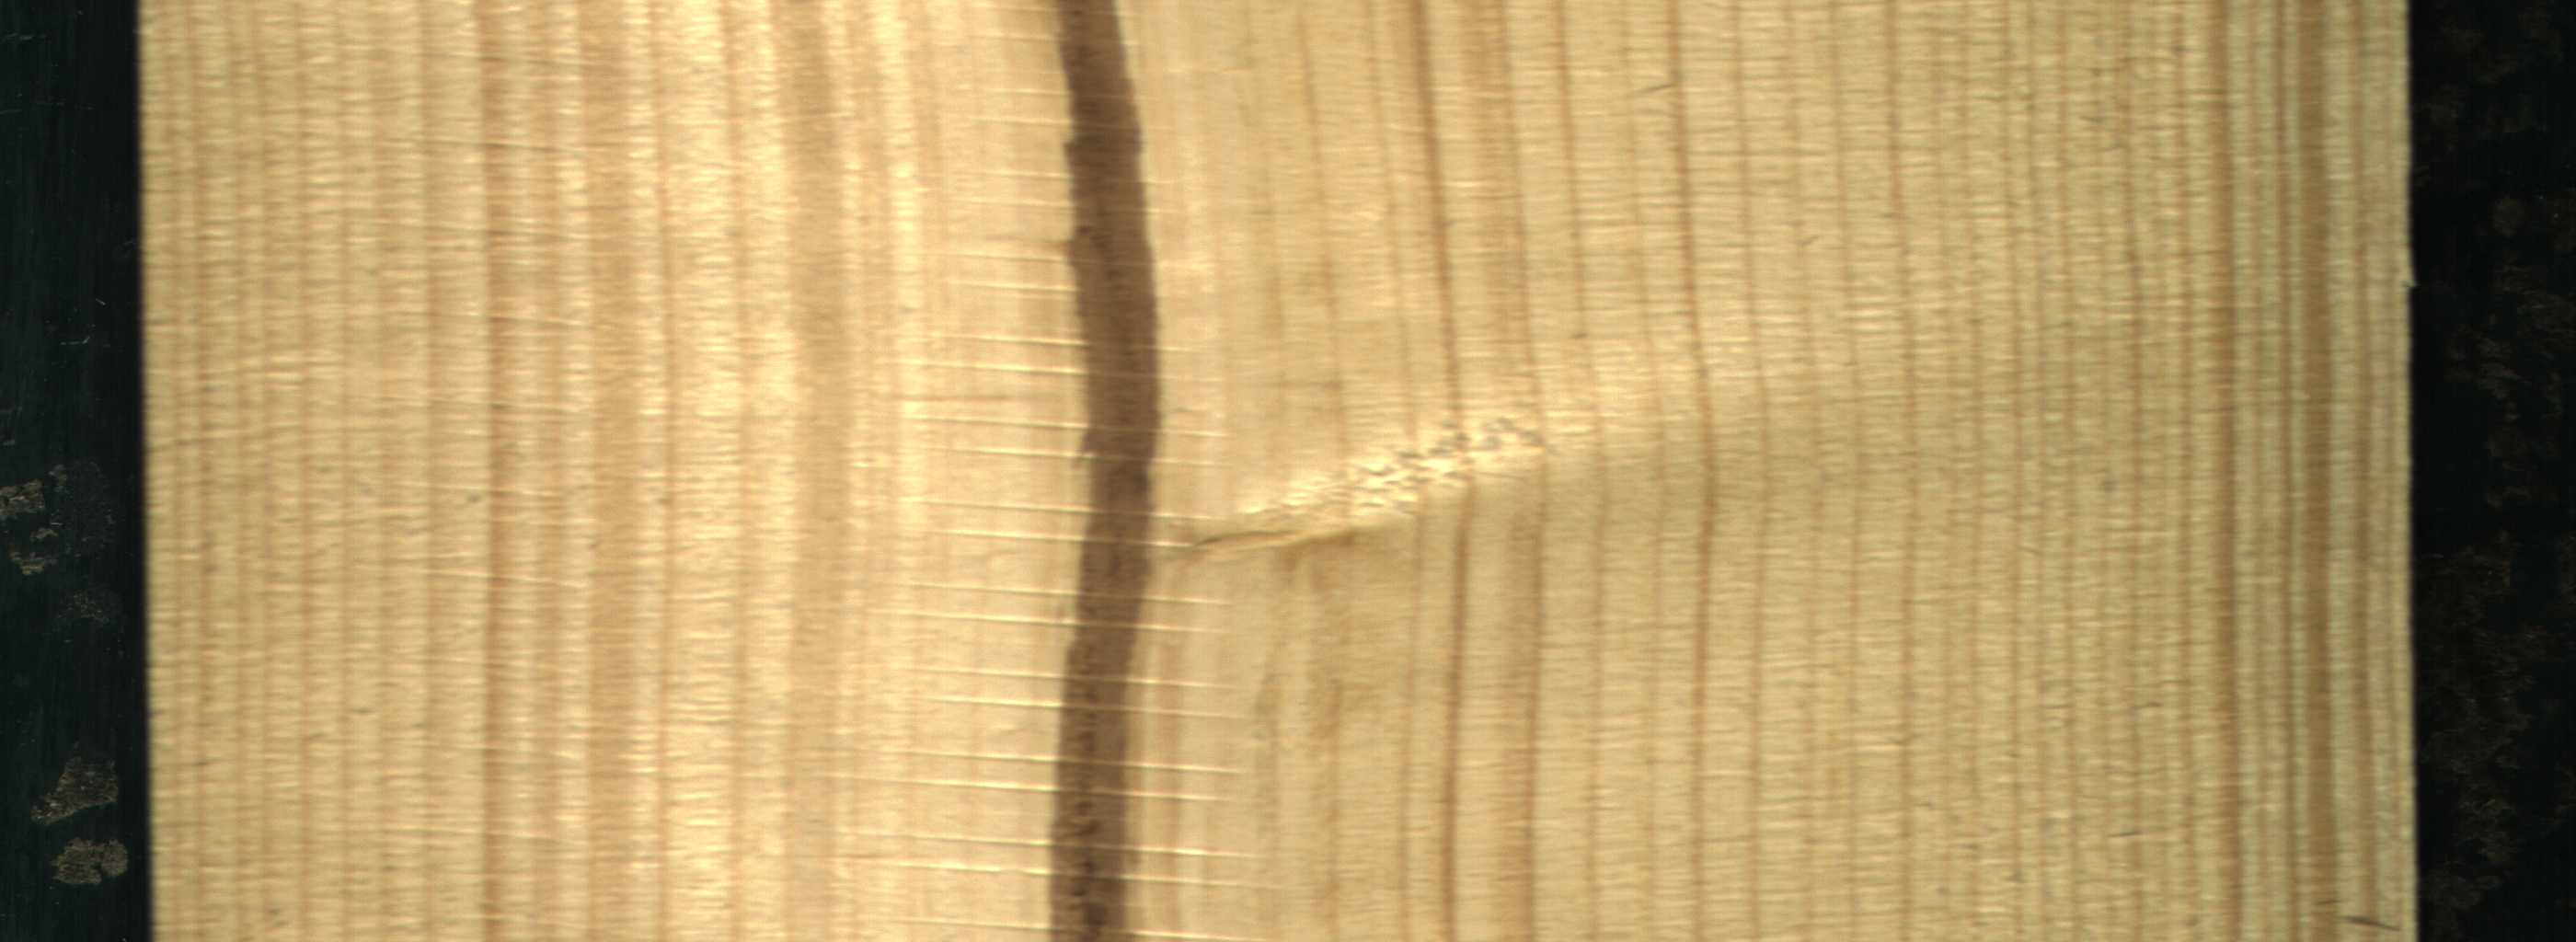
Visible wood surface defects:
Marrow